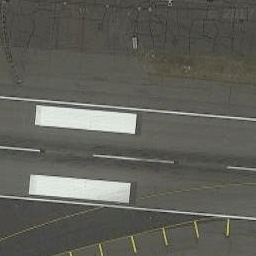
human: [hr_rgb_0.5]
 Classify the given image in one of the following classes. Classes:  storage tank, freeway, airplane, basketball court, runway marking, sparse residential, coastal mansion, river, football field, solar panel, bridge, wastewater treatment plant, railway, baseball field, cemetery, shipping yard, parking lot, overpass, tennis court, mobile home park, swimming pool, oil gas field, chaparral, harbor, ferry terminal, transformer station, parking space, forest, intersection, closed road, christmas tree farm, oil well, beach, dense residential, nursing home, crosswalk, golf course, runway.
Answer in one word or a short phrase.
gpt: runway